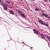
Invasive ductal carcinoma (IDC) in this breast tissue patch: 0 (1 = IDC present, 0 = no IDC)